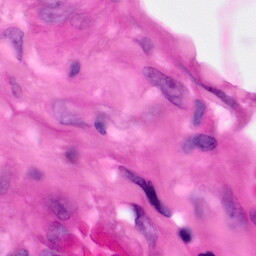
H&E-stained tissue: Pancreatic